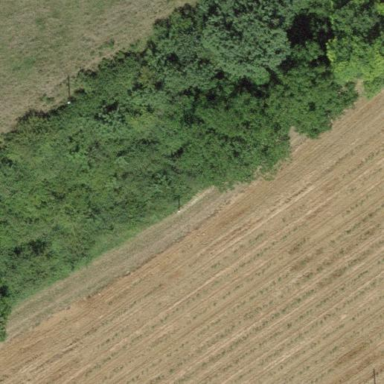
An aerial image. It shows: Patch of scrub vegetation.